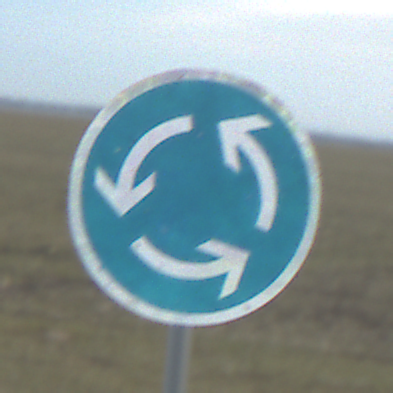
Verkehrszeichen: Kreisverkehr
Umgebung: Outdoor, RoadRail
Tageszeit: SunriseSunset
Wetter: PartlyCloudy
Licht: Natural
Jahreszeit: NotSpecified
Kontrast: LowContrast